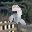
Label: 2